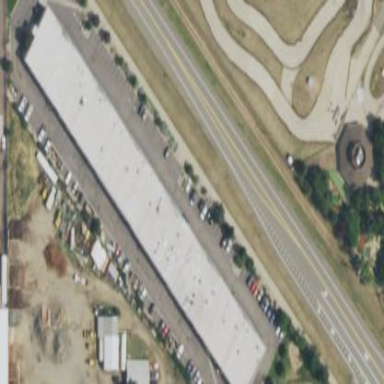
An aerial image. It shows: Commercial building.